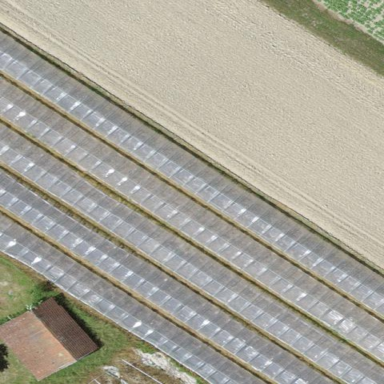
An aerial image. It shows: Greenhouse.